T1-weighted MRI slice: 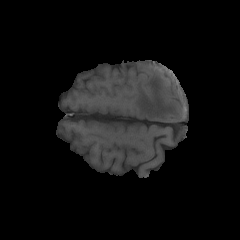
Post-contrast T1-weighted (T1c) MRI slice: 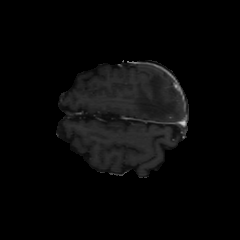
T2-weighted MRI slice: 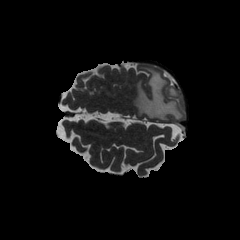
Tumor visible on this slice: yes